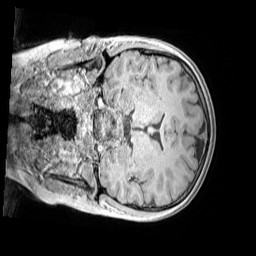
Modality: MP2RAGE
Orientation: coronal
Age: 10
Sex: female
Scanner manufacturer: siemens
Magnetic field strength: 3 T
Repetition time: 4 s
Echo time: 0.00299 s